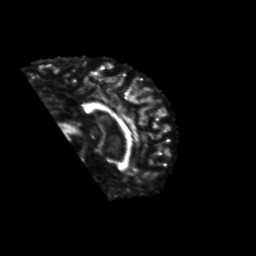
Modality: FA
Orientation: sagittal
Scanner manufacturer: siemens
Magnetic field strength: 3 T
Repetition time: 6.8 s
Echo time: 0.093 s